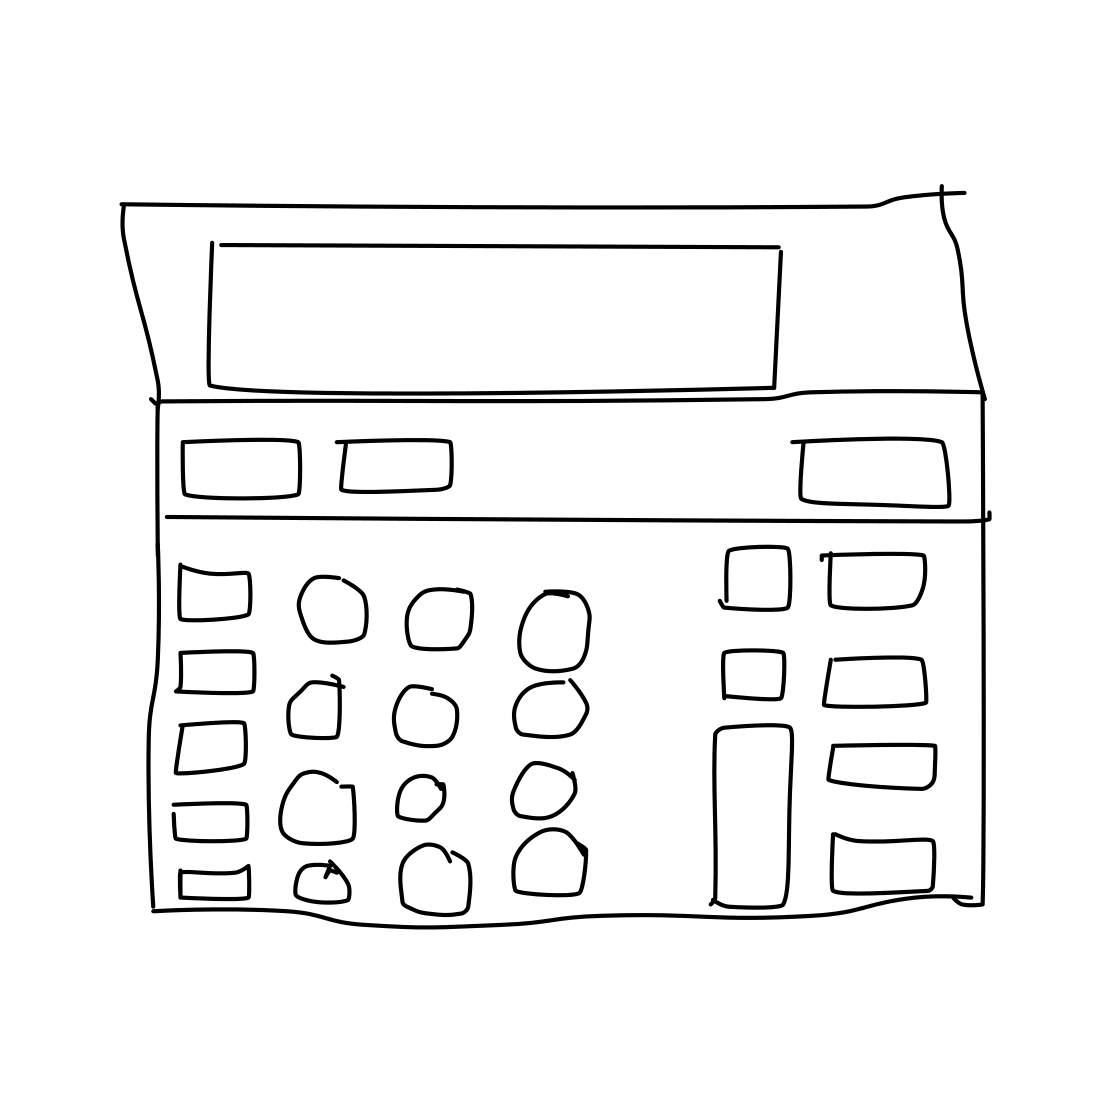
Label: calculator